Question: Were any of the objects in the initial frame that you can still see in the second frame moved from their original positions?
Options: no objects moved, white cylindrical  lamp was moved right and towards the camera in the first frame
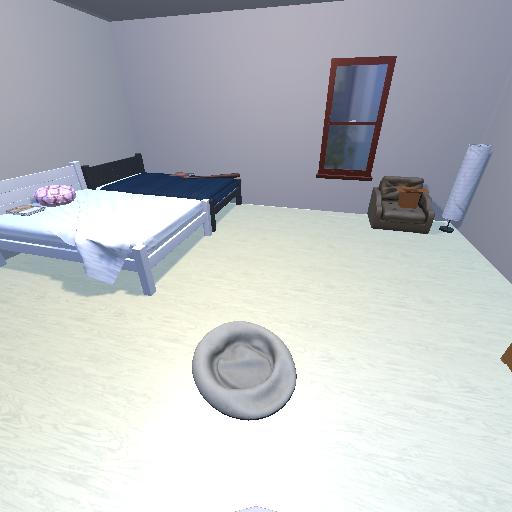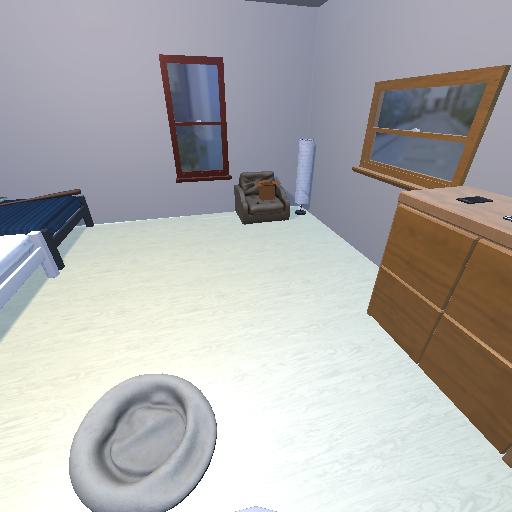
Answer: no objects moved